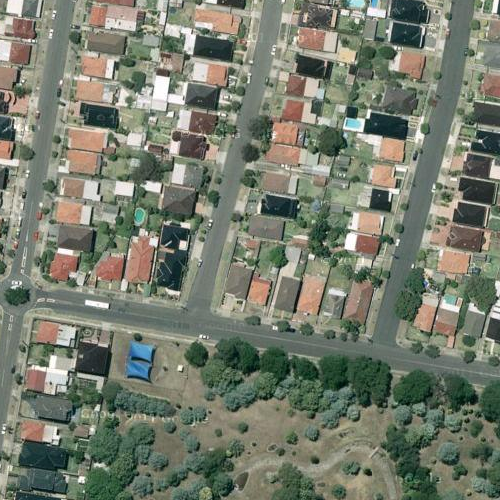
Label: sydney